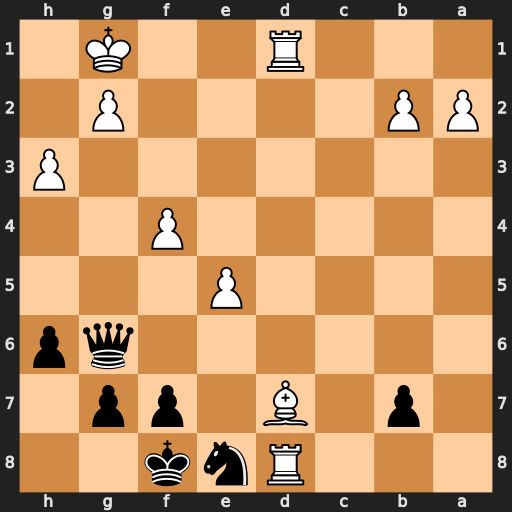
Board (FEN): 3Rnk2/1p1B1pp1/6qp/4P3/5P2/7P/PP4P1/3R2K1
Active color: b
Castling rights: -
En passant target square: -
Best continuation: Qb6+ Kh1 Qxd8